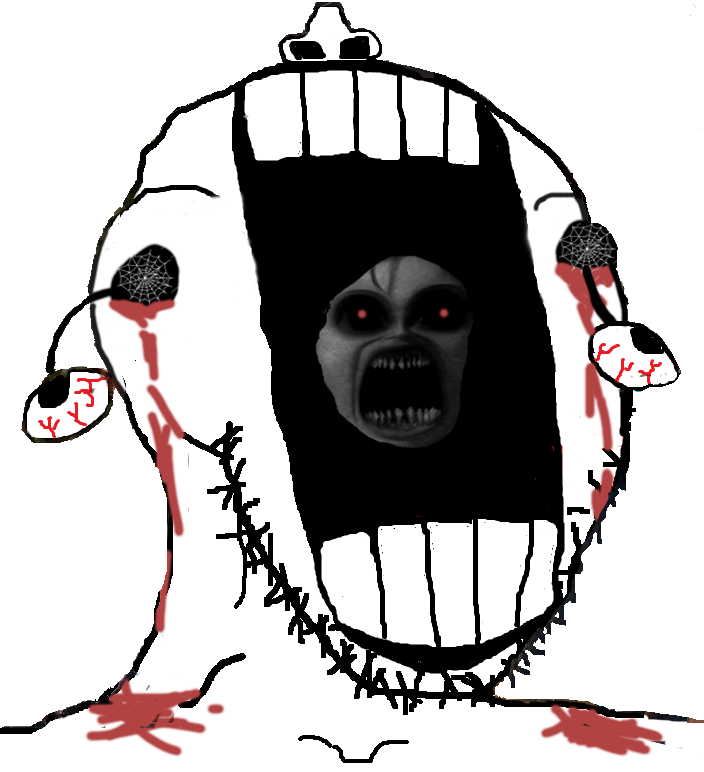
Label: 5_Oomer